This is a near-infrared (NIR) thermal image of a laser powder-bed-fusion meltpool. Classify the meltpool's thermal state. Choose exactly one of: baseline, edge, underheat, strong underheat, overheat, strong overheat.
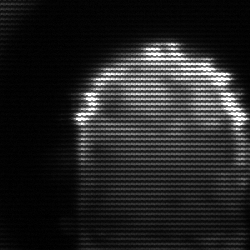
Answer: baseline